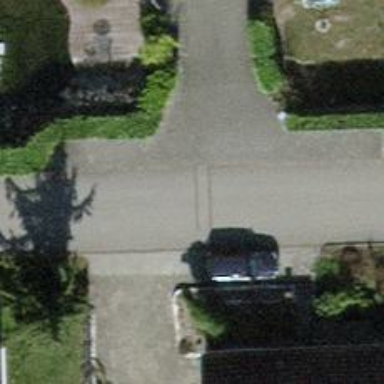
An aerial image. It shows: Living street.